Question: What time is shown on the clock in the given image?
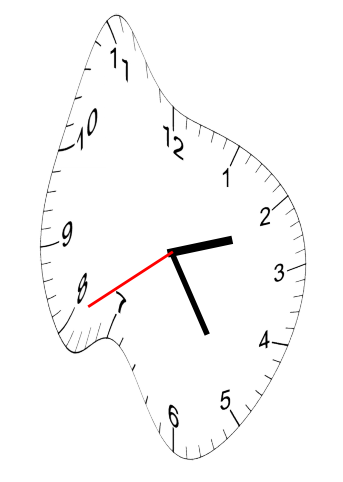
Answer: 02:24:40